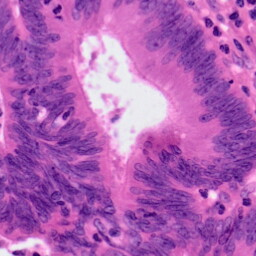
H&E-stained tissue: Colon